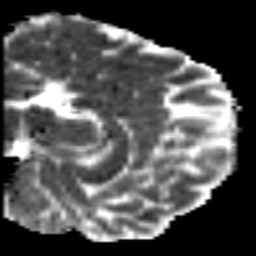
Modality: MD
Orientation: sagittal
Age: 21
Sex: male
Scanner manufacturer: siemens
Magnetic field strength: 3 T
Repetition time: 7 s
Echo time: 0.0926 s